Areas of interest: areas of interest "Xiangyang · Wall Street"
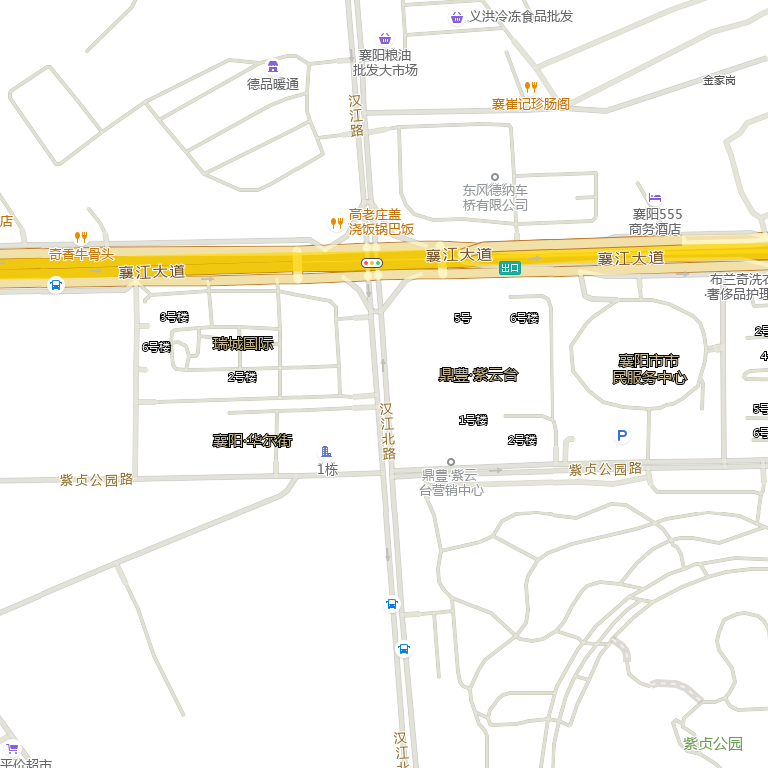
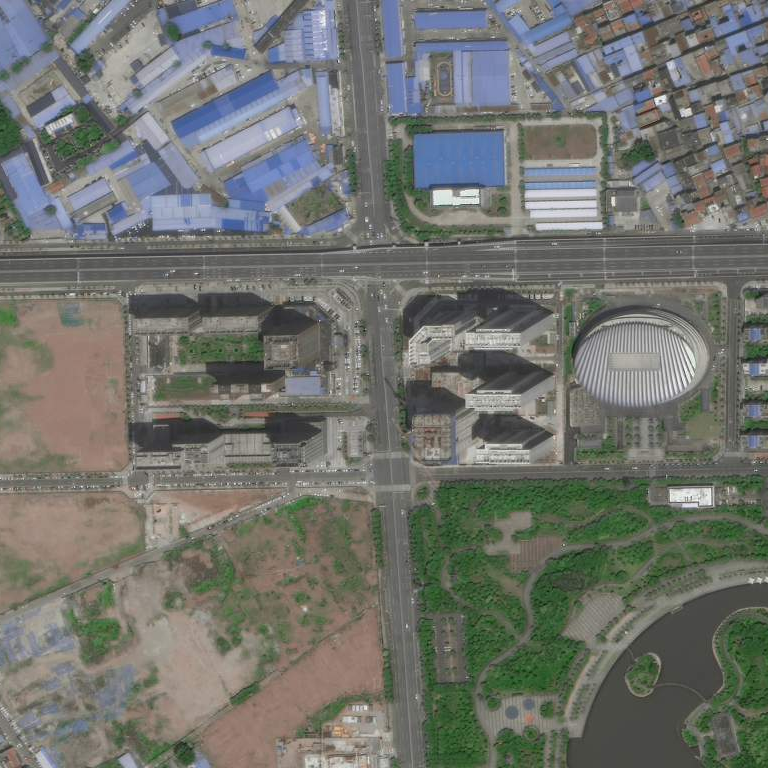